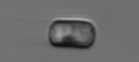
Label: Thalassiosira